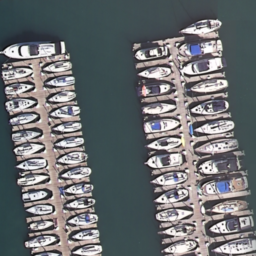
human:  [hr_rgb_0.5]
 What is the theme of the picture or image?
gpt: harbor